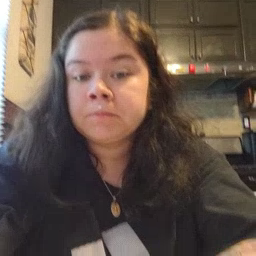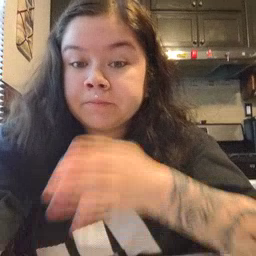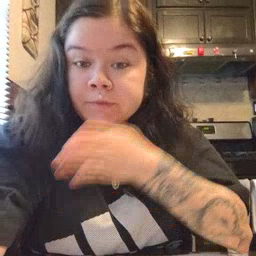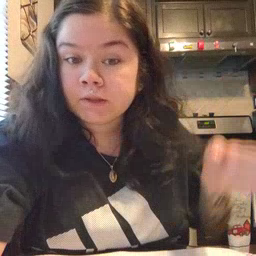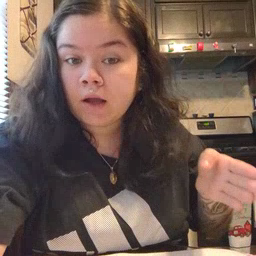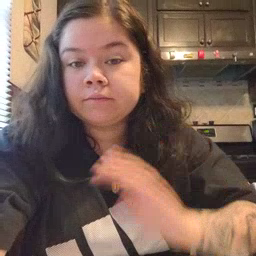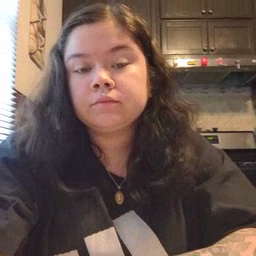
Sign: beside